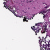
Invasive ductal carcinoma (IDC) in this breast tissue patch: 0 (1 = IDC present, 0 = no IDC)